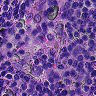
Metastatic tissue present: no